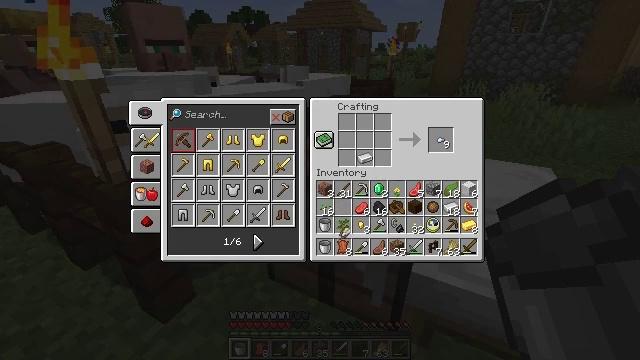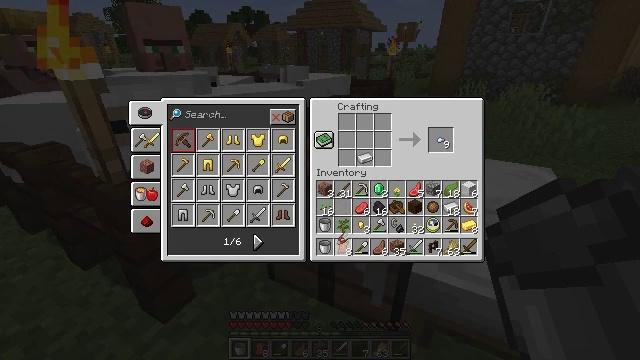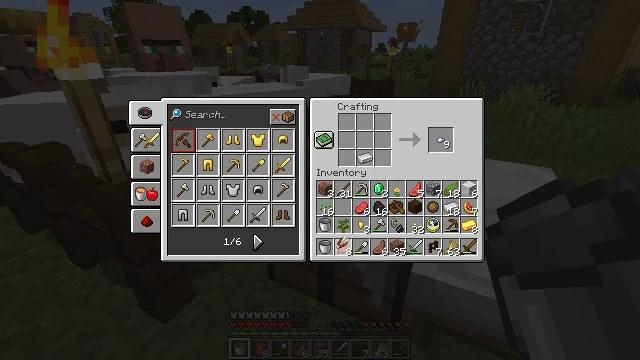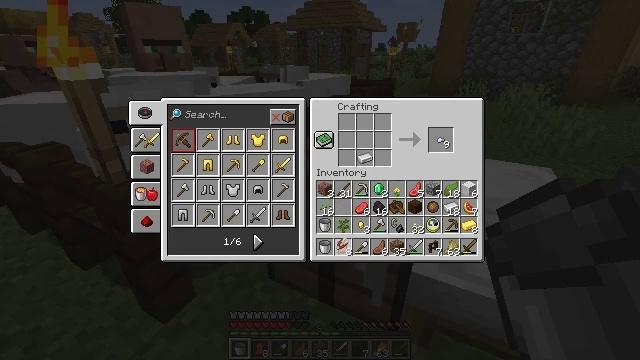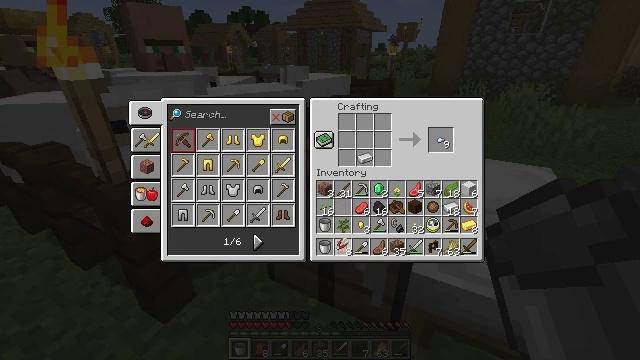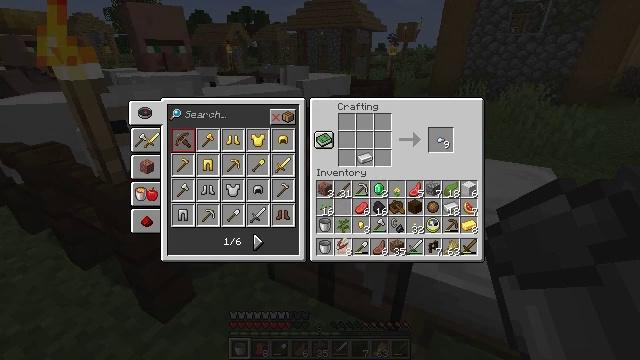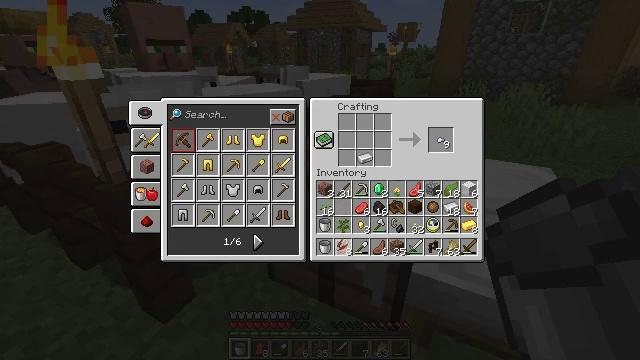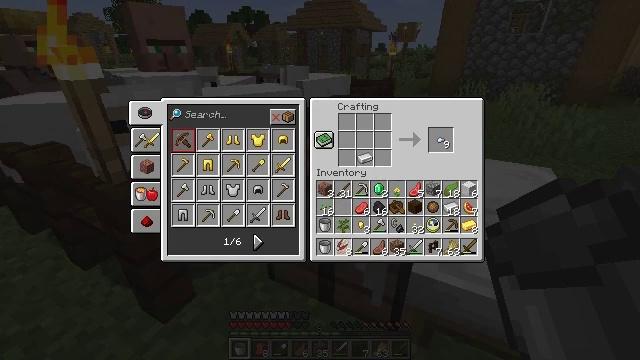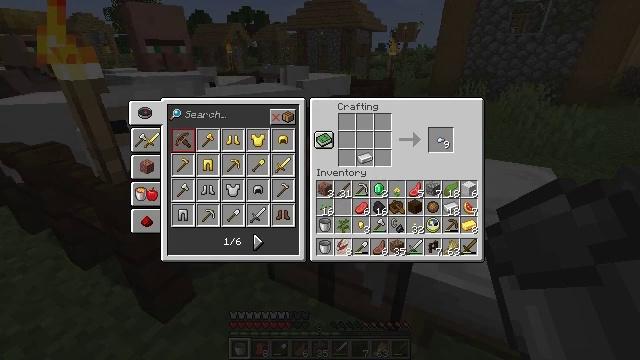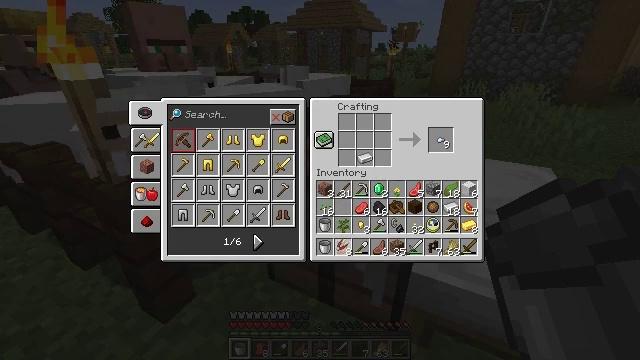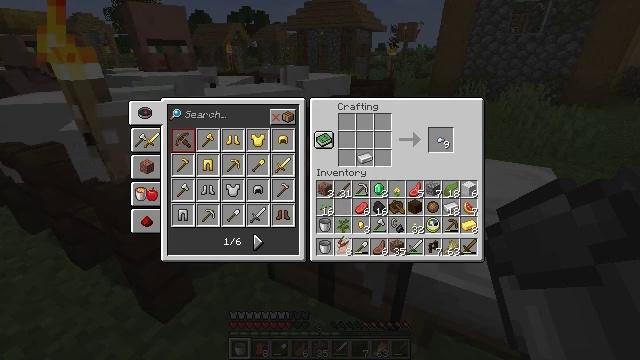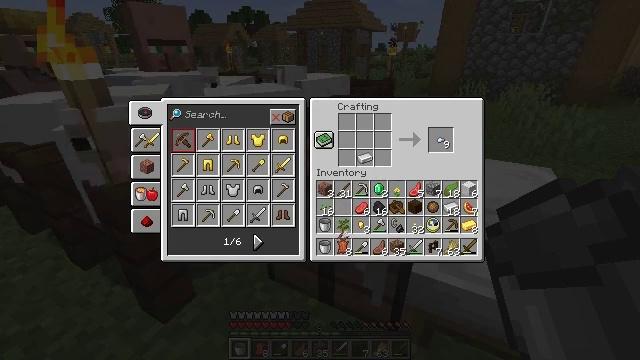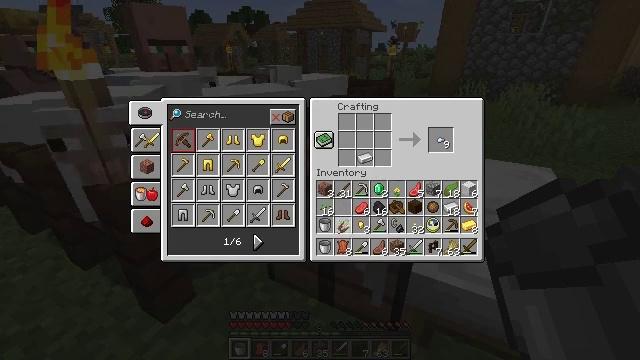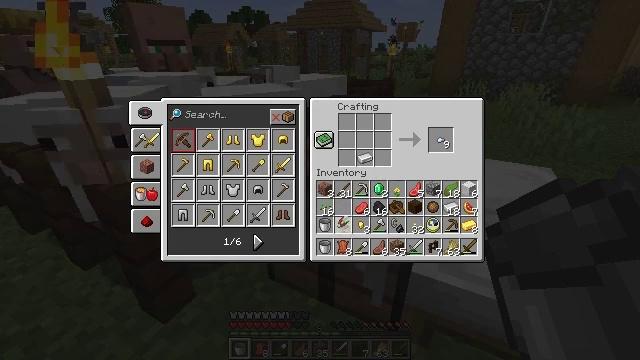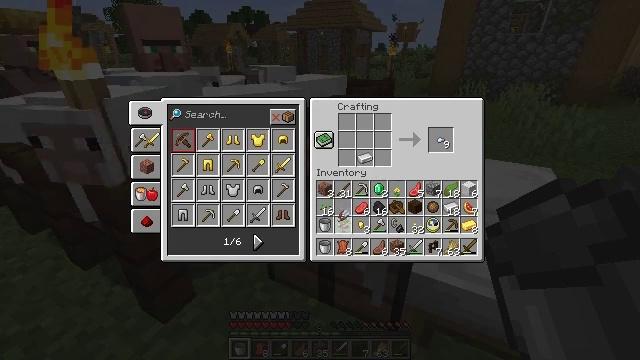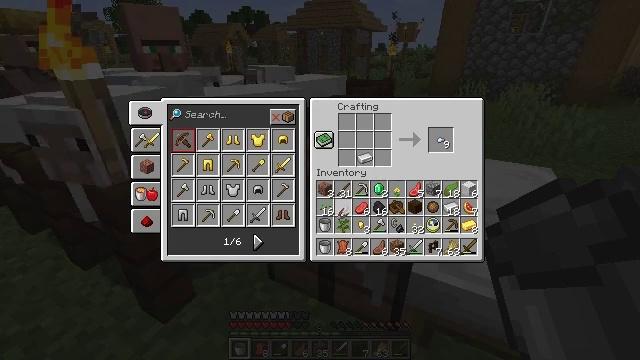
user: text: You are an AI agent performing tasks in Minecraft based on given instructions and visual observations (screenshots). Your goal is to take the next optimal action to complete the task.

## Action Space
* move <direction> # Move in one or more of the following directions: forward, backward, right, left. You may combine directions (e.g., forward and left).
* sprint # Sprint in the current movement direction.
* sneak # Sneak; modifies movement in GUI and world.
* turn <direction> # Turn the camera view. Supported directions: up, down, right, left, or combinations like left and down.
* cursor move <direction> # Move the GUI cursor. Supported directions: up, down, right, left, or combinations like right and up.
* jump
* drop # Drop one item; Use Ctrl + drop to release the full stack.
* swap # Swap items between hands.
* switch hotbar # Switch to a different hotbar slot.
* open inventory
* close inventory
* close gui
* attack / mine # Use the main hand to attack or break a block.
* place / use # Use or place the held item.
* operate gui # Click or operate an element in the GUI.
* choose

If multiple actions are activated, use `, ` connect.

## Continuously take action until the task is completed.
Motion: motion action
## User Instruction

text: Combine wool in the crafting grid to craft a white carpet.
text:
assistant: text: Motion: no_op
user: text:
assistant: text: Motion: no_op
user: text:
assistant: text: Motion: no_op
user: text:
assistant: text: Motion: no_op
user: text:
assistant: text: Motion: no_op
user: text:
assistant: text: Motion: no_op
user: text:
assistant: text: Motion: no_op
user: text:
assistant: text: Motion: attack / mine
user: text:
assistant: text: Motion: attack / mine
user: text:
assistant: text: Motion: attack / mine
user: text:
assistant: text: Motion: no_op
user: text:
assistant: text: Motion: turn up
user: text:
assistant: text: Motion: no_op
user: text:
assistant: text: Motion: no_op
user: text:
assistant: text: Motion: no_op
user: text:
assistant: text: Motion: no_op
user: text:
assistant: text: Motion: no_op
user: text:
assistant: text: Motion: no_op
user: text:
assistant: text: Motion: no_op
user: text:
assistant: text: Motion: attack / mine
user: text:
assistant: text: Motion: attack / mine
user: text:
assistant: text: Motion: attack / mine
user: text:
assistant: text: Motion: no_op
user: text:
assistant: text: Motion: no_op
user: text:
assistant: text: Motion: turn right and up
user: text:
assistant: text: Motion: turn up
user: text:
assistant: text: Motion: no_op
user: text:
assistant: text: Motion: no_op
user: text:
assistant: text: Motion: no_op
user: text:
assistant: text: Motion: no_op